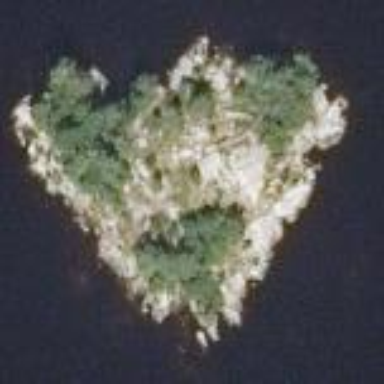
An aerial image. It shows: Islet.